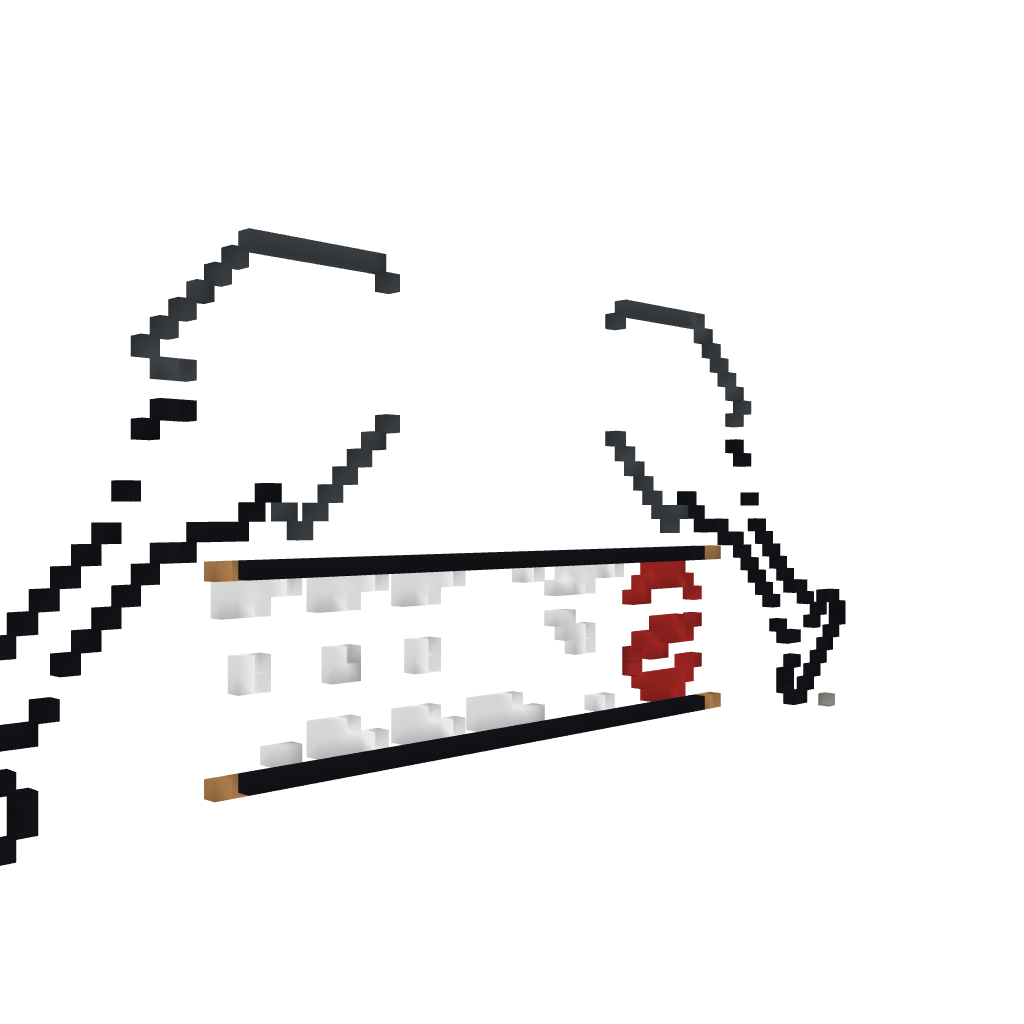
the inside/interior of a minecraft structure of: Spleef Logo modifyed